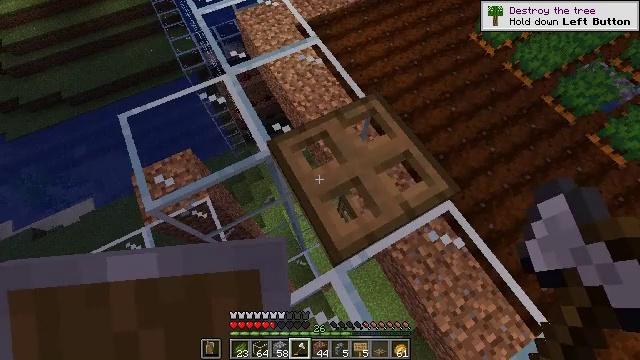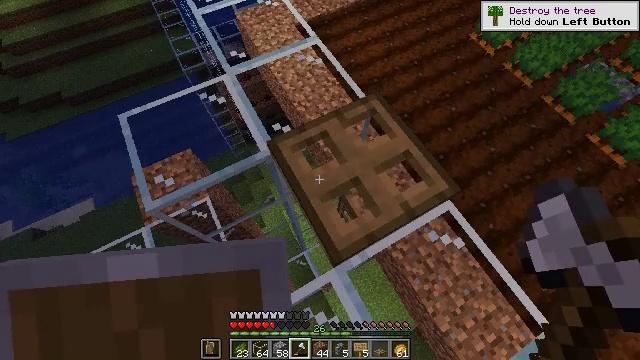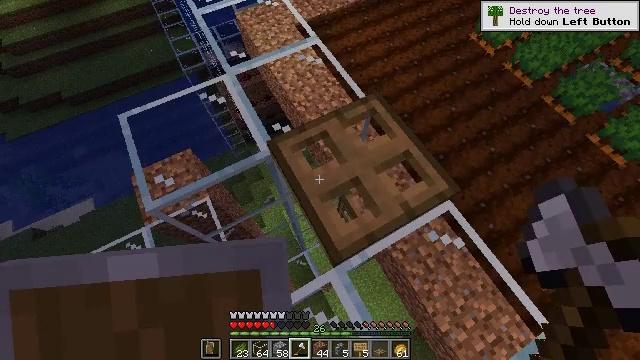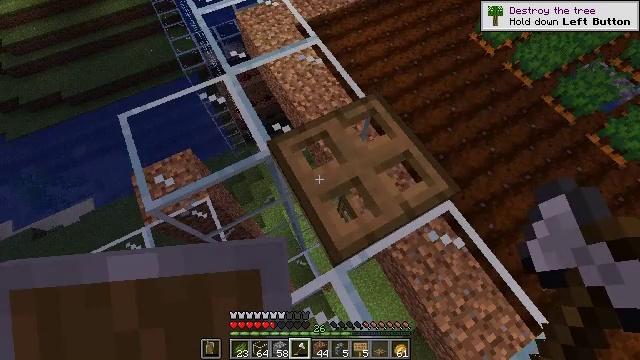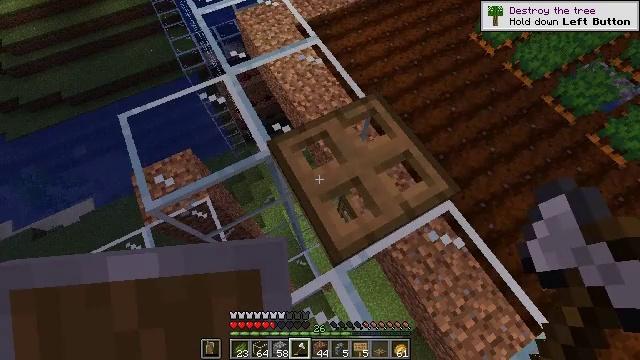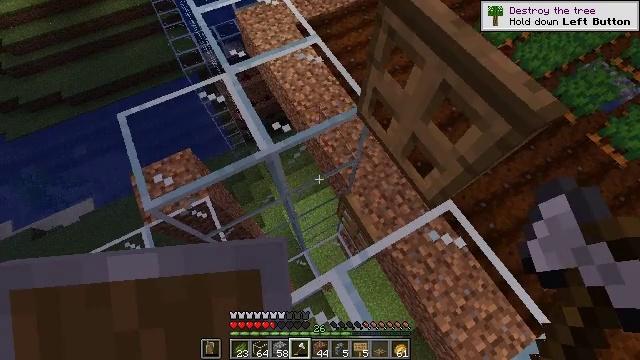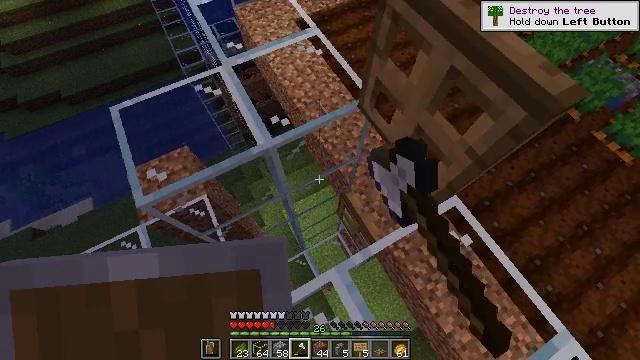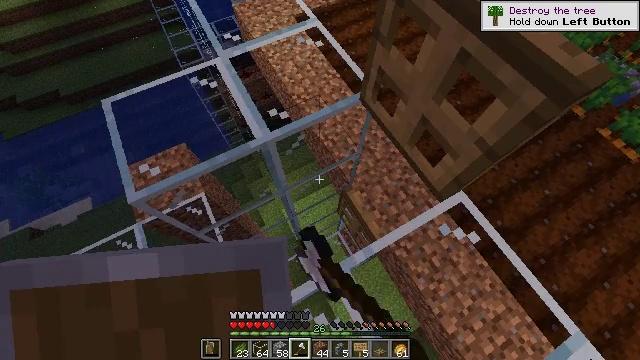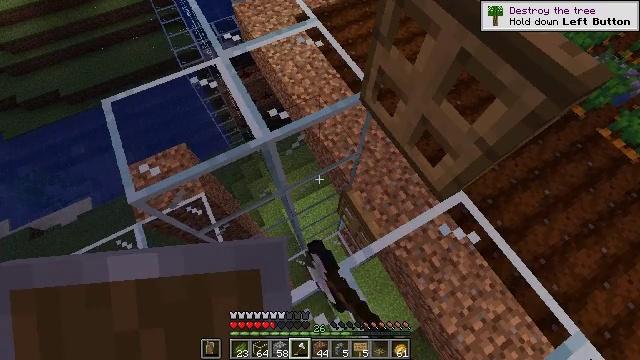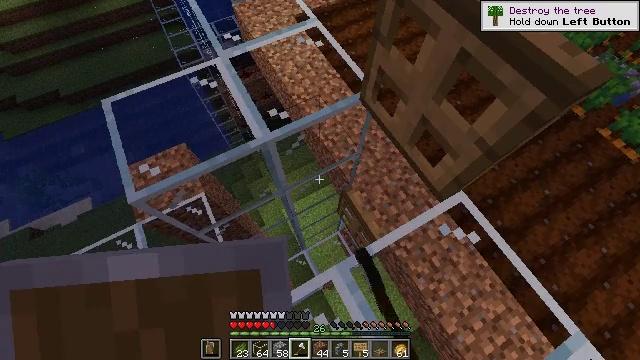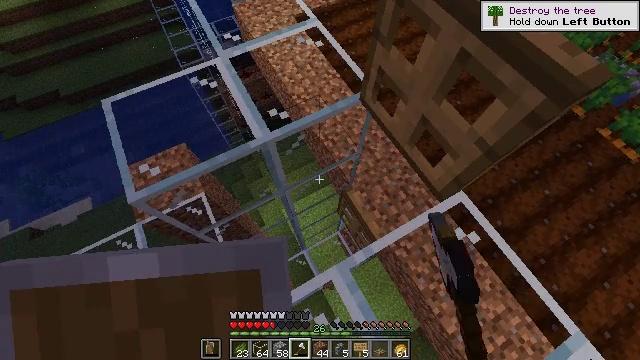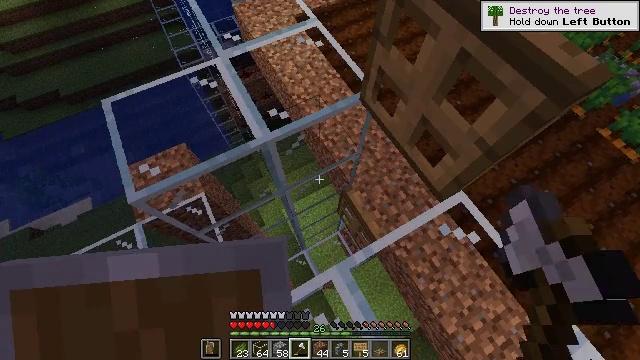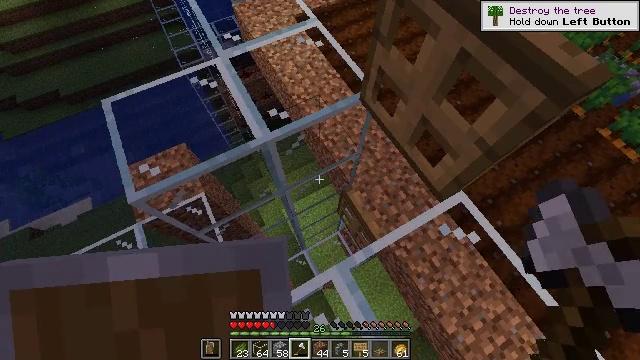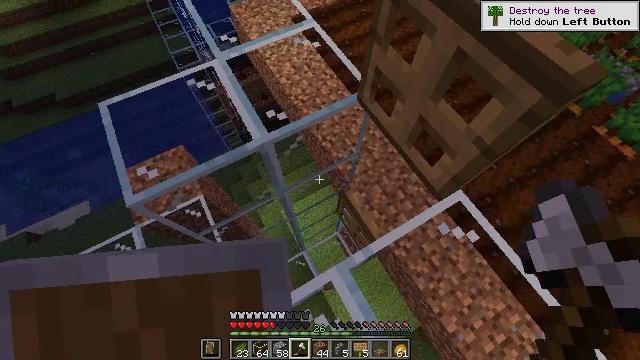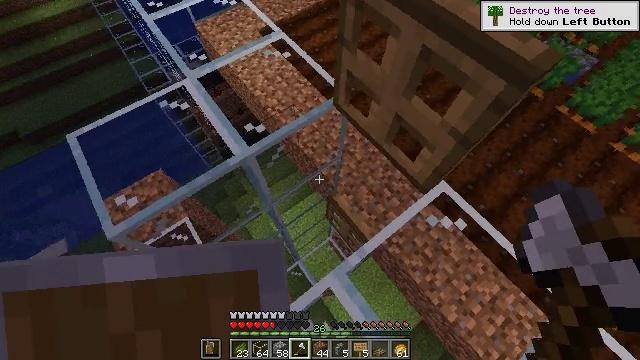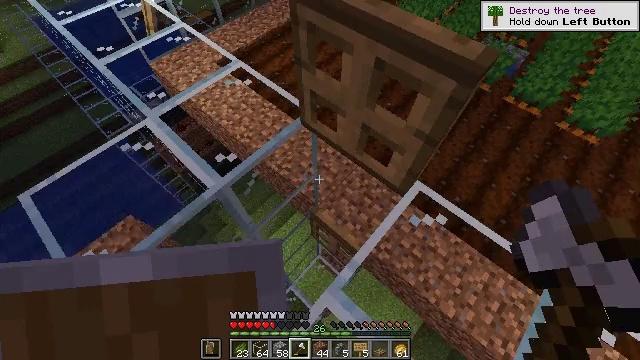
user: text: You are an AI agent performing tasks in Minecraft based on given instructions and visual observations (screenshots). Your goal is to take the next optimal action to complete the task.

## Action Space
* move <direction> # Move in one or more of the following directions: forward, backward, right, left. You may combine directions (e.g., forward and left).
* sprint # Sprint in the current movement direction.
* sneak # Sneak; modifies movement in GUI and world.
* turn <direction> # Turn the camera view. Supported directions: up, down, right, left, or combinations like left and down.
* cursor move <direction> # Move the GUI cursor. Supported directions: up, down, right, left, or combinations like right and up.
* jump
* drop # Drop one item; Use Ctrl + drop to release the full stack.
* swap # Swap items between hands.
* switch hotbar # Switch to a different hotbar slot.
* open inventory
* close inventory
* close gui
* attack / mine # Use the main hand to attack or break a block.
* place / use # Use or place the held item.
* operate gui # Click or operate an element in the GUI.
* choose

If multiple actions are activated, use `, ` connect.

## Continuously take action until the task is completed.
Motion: motion action
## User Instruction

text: Remove the oak trapdoor from its place.
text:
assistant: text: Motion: no_op
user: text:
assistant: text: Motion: no_op
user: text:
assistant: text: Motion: no_op
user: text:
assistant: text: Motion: no_op
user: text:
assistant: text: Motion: use / place
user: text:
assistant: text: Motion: use / place
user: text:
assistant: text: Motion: use / place
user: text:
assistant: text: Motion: no_op
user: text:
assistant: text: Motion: no_op
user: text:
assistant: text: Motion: no_op
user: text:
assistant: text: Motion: no_op
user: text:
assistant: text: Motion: no_op
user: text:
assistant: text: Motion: no_op
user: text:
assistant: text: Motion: turn right and up
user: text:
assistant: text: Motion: turn right and up
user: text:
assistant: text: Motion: turn right and up
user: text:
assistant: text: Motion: turn right and up
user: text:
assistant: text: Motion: turn right and up
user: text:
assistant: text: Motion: no_op
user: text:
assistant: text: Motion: no_op
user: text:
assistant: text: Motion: no_op
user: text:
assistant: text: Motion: no_op
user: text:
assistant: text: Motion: no_op
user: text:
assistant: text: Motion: no_op
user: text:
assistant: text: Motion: no_op
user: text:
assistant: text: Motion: use / place
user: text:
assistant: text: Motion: use / place
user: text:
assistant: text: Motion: use / place
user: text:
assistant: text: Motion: no_op
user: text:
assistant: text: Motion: no_op